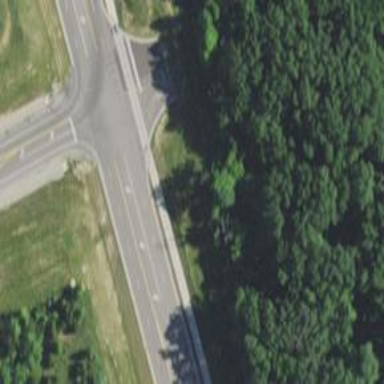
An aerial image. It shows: Primary highway.